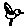
Label: bird